Question: What I have is menu at the top (vertical slider). On the top I have button, on clicking this button, the view will get scroll down and display the menu.
For this what I am doing is creating a view and showing it at top.

Now when I click on the button, I am planning to change the frame of top view with animation.
I am able to handle the frame and animation, however problem I am facing is setting the text to the right label and left button.
Below is the dropbox link to download the sample project. Any idea/ solution will be appreciated.
<URL>
---
What I tried is below code
'''
CommonViewController *newClass = [[CommonViewController alloc] init];
newClass.parentObject = self;
NSLog(@"text is %@", newClass.rightSideLabel.text);
newClass.rightSideLabel.text = @"NEW VALUE HERE";
'''
However still on the right side I see products only.
---
## Full Code
## CommonViewController.h
'''
#import <UIKit/UIKit.h>
@interface CommonViewController : UIViewController
@property (retain, nonatomic) IBOutlet UIView *topView;
@property (retain, nonatomic) IBOutlet UILabel *rightSideLabel;
@property (retain, nonatomic) IBOutlet UIButton *leftSideButton;
@property (retain, nonatomic) IBOutlet UIButton *middleButton;
@property (retain, nonatomic) IBOutlet UIImageView *topImageView;
@property (nonatomic, assign) CommonViewController *parentObject;
@end
'''
## CommonViewController.m
'''
#import "CommonViewController.h"
@interface CommonViewController ()
@end
@implementation CommonViewController
@synthesize topView, rightSideLabel, leftSideButton, middleButton, topImageView, parentObject;
- (void)viewDidLoad
{
[super viewDidLoad];
// Do any additional setup after loading the view.
topView = [[UIView alloc] initWithFrame:CGRectMake(0, -416, 320, 460)];
topImageView = [[UIImageView alloc] initWithFrame:CGRectMake(0, 0, 320, 460)];
topImageView.image = [UIImage imageNamed:@"top_bar_bg4.png"];
middleButton = [UIButton buttonWithType:UIButtonTypeCustom];
[middleButton setFrame:CGRectMake(120, topView.frame.size.height-44, 80, 44)];
[middleButton setBackgroundImage:[UIImage imageNamed:@"slide_arrow_open.png"] forState:UIControlStateNormal];
leftSideButton = [UIButton buttonWithType:UIButtonTypeCustom];
[leftSideButton setFrame:CGRectMake(0, topView.frame.size.height-44, 80, 44)];
[leftSideButton setTitle:@"BACK" forState:UIControlStateNormal];
[leftSideButton setTitleColor:[UIColor blackColor] forState:UIControlStateNormal];
rightSideLabel = [[UILabel alloc] initWithFrame:CGRectMake(200, topView.frame.size.height-40, 110, 40)];
rightSideLabel.text = @"PRODUCTS";
rightSideLabel.textColor = [UIColor whiteColor];
rightSideLabel.backgroundColor = [UIColor clearColor];
[topView addSubview:topImageView];
[topView addSubview:middleButton];
[topView addSubview:leftSideButton];
[topView addSubview:rightSideLabel];
[self.view addSubview:topView];
}
- (void)didReceiveMemoryWarning
{
[super didReceiveMemoryWarning];
// Dispose of any resources that can be recreated.
}
@end
'''
## bViewController.h
'''
#import <UIKit/UIKit.h>
#import "CommonViewController.h"
@interface bViewController : CommonViewController
@end
'''
## bViewController.m
'''
#import "bViewController.h"
@interface bViewController ()
@end
@implementation bViewController
- (void)viewDidLoad
{
[super viewDidLoad];
// Do any additional setup after loading the view, typically from a nib.
self.view.backgroundColor = [UIColor lightGrayColor];
CommonViewController *newClass = [[CommonViewController alloc] init];
newClass.parentObject = self;
NSLog(@"text is %@", newClass.rightSideLabel.text);
newClass.rightSideLabel.text = @"NEW VALUE HERE";
}
- (void)didReceiveMemoryWarning
{
[super didReceiveMemoryWarning];
// Dispose of any resources that can be recreated.
}
@end
'''
## What I want to do is keep common things in CommonViewController
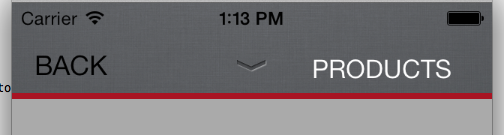
Answer: You have to respect MVC design Pattern approach. So instead of "newClass.rightSideLabel.text = @"NEW VALUE HERE";" You have to write :
in NewClass.h:
-@property(strong,nonatomic) stringText;
in NewClass.m:(ViewDidLoad Method)
-rightSideLabel.text=stringText;
in the current class:
-newClass.stringText= @"NEW Value HERE";